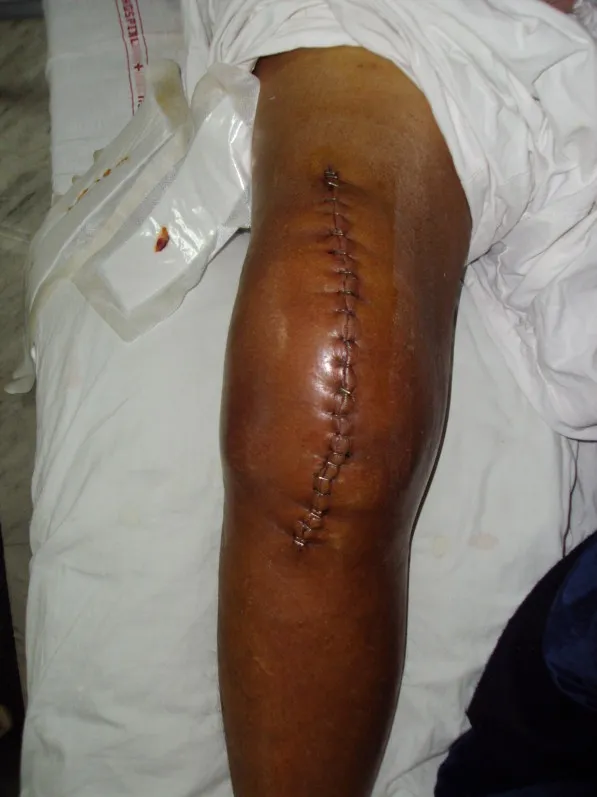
Clinical image of the patient's knee showing massive swelling.
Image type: medical_photograph (other_medical_photograph)